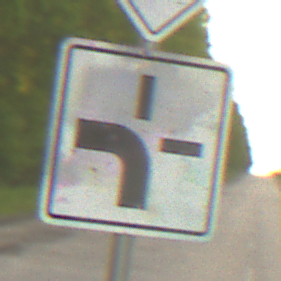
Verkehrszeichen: VerlaufVorfahrtsstrasse1
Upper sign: Vorfahrtsstrasse
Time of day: SunriseSunset
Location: Outdoor (RoadRail)
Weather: Clear
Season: NotSpecified
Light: Natural